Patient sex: F
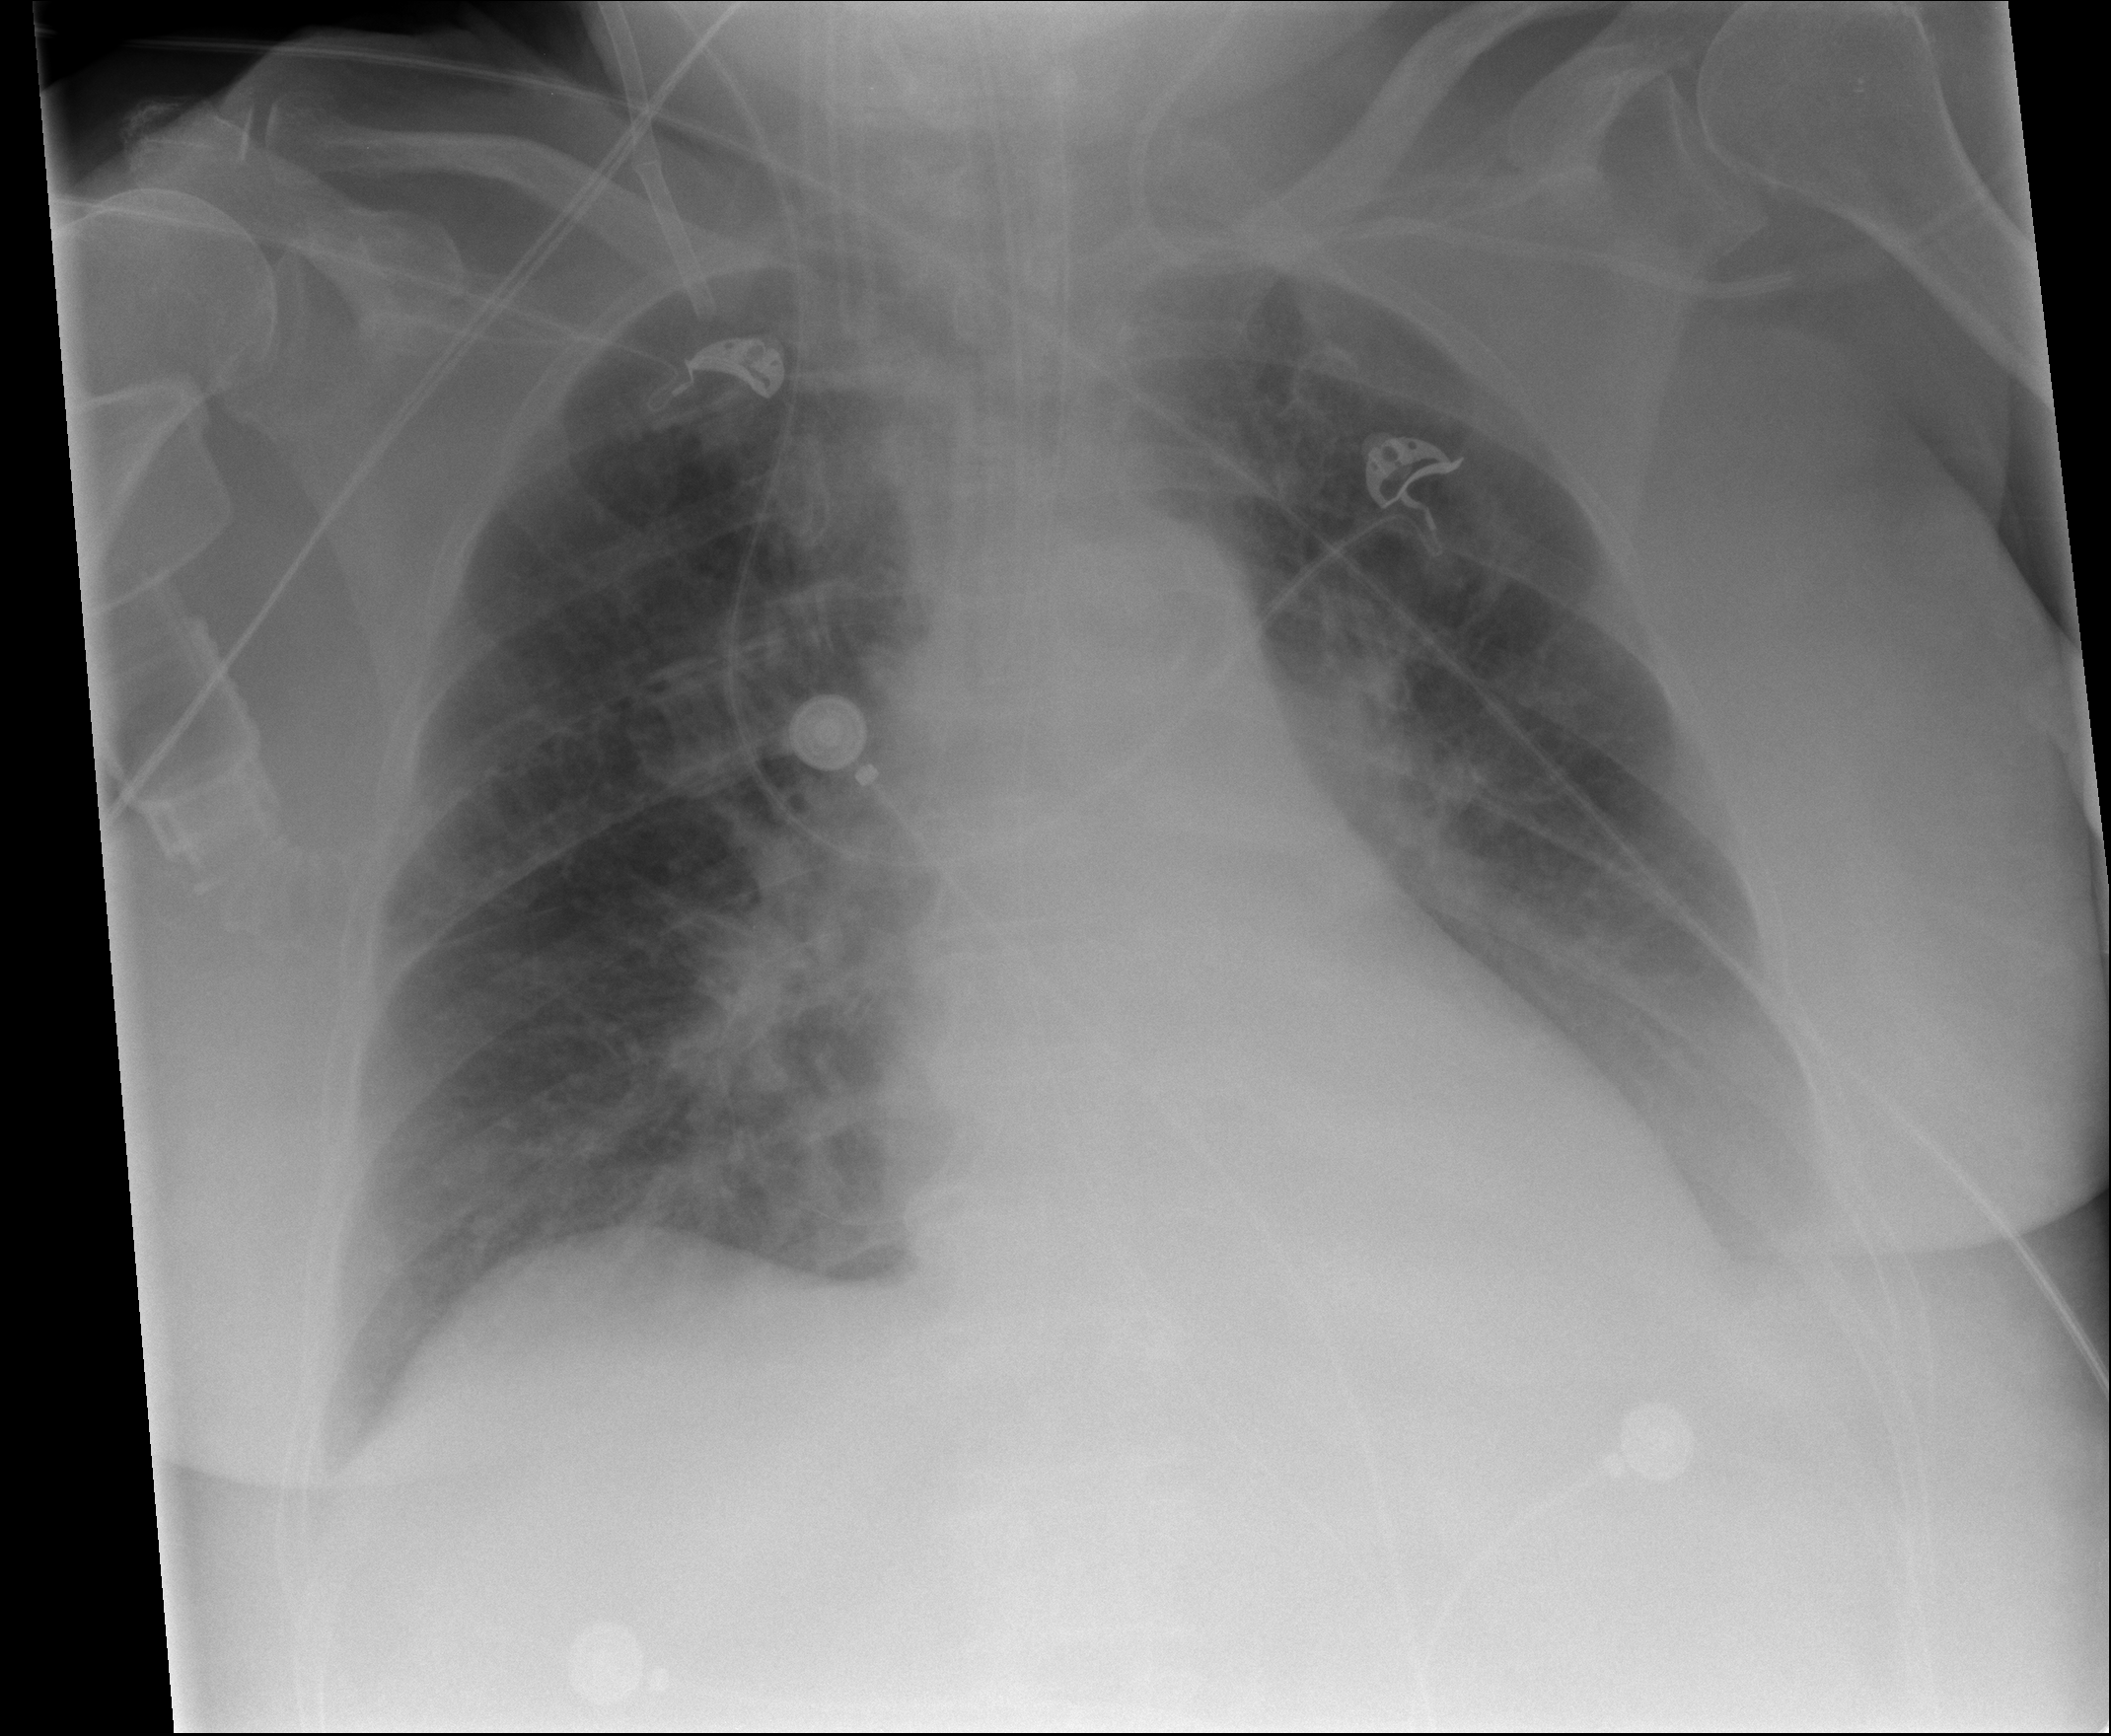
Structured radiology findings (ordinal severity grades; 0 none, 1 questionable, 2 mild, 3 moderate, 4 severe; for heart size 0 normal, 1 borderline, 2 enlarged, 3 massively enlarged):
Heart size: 0
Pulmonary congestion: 0
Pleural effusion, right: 0
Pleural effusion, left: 2
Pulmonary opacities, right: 0
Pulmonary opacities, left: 0
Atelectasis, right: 0
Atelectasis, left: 2